Field crop: tomato
Growth stage: 1
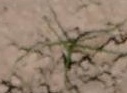
Species: cyperus